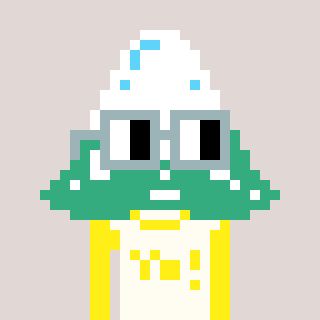
a pixel art character with square dark gray glasses, a snowy mountain-shaped head and a grayscale-colored body on a warm background